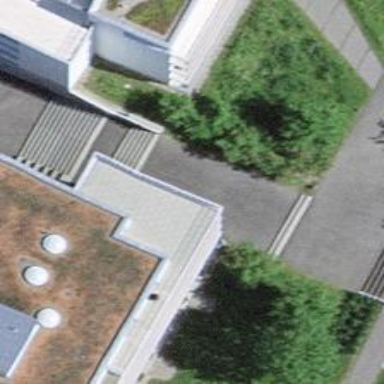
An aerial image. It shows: Set of concrete steps.